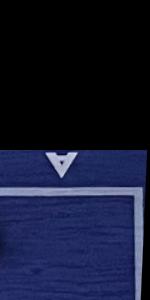
Label: Empty